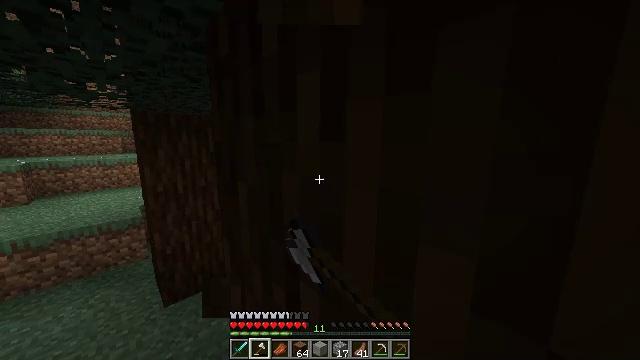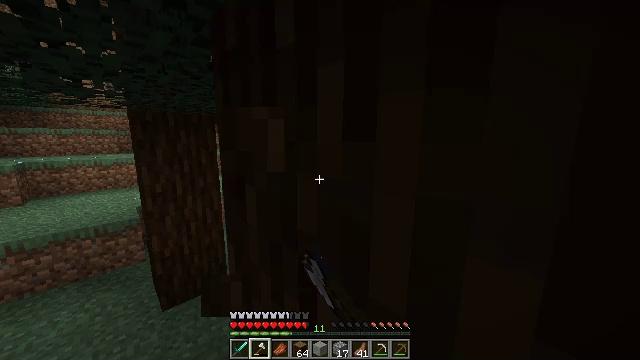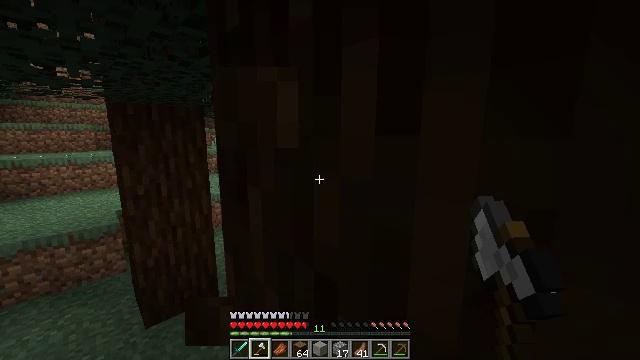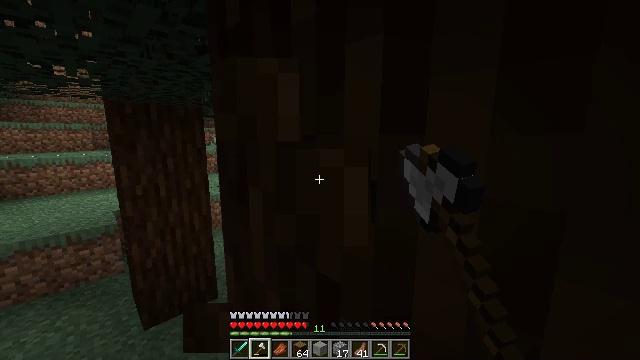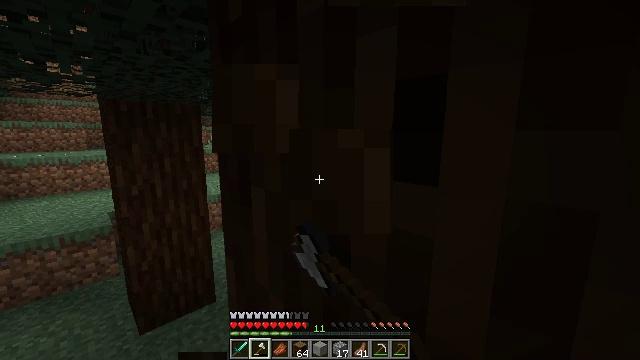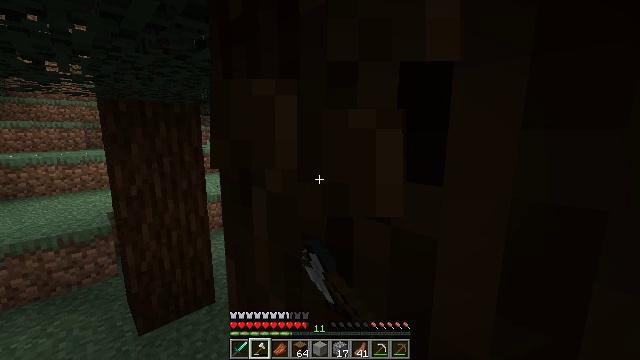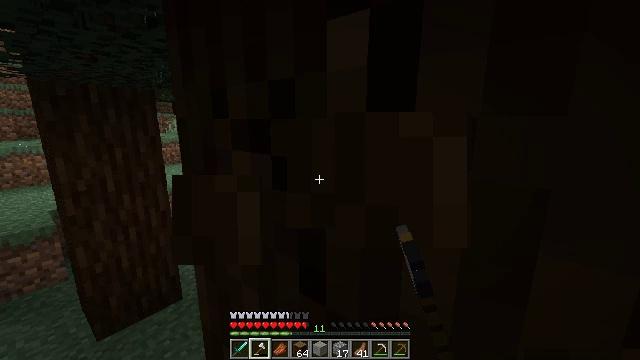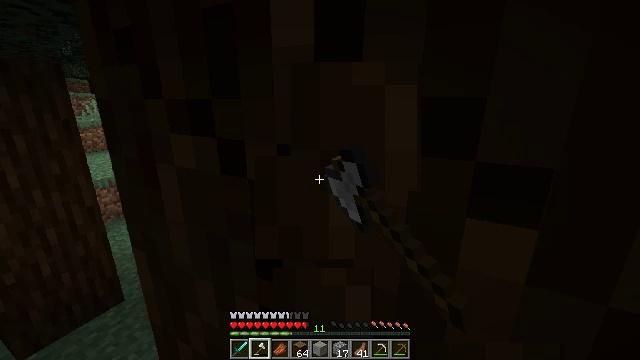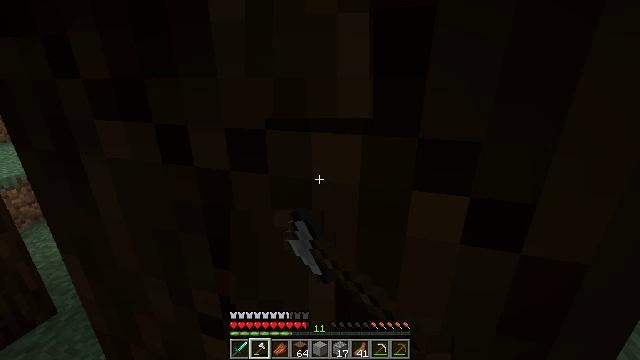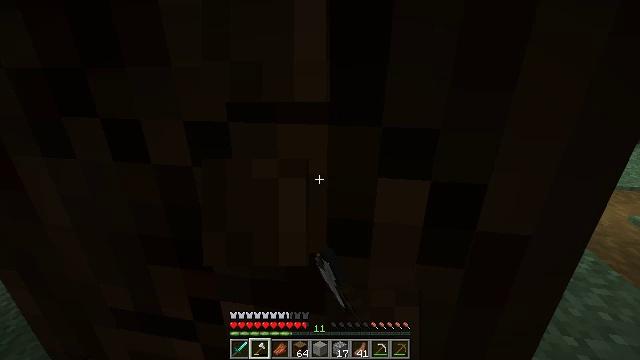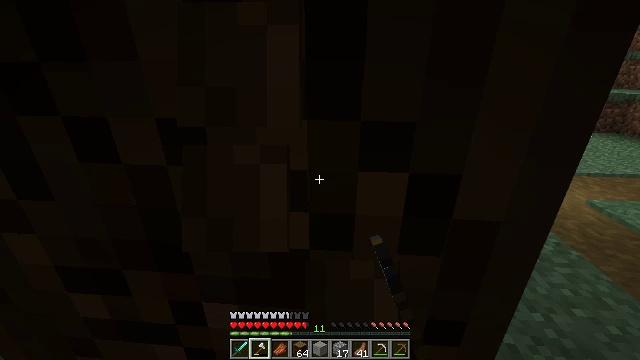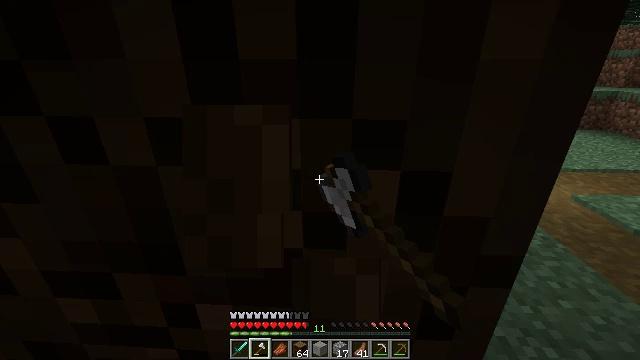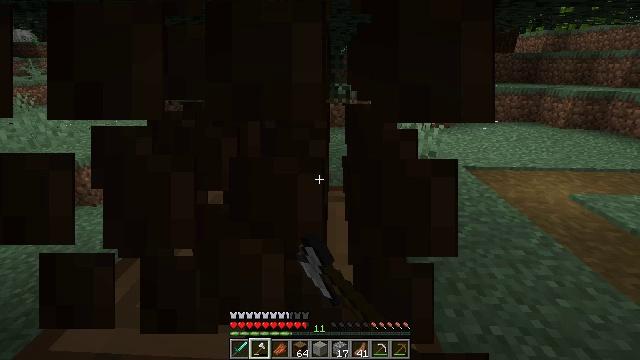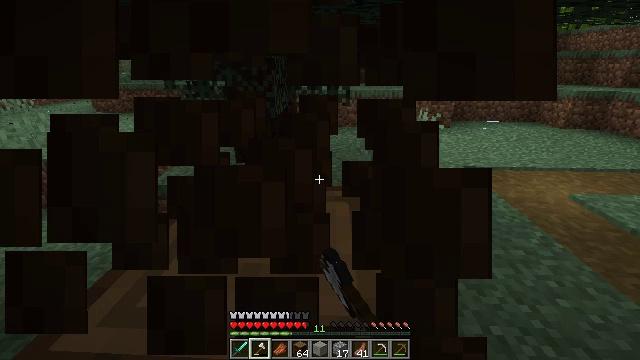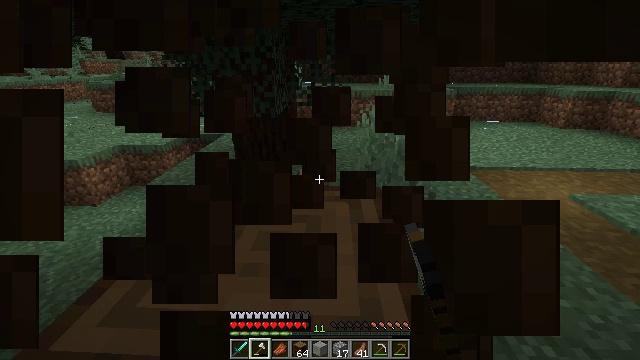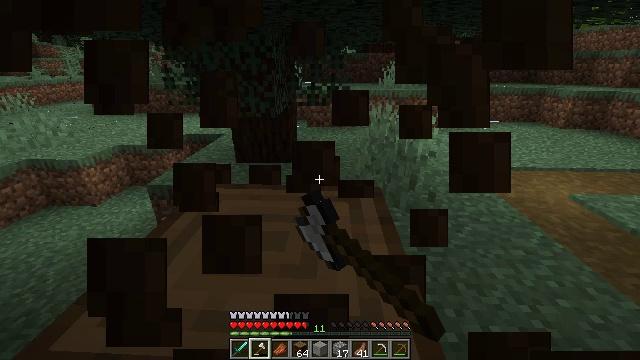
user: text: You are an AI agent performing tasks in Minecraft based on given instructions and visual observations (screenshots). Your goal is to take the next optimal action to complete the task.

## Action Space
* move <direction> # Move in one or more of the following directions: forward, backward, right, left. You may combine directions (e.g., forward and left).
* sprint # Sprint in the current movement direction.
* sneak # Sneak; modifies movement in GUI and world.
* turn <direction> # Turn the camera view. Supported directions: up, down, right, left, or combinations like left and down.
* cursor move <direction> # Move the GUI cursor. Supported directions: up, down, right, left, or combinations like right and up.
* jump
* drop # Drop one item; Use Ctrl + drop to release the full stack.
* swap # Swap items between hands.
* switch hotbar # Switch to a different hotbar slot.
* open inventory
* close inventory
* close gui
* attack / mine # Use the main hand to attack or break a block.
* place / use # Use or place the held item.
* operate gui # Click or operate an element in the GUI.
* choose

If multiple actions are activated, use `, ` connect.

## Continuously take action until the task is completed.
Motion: motion action
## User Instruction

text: Harvest the spruce log from a tree trunk.
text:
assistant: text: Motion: attack / mine
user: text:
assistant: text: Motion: attack / mine
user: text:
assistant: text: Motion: attack / mine
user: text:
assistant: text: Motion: attack / mine
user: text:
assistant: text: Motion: attack / mine
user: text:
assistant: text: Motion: turn right and down, attack / mine
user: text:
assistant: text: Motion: turn right and down, attack / mine
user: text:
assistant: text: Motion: turn right and down, attack / mine
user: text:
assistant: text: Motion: turn right and down, attack / mine
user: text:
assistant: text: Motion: turn right and down, attack / mine
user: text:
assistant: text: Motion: turn right, attack / mine
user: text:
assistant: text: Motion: attack / mine
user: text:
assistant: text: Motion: attack / mine
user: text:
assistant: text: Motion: attack / mine
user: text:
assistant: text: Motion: attack / mine
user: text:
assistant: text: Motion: attack / mine
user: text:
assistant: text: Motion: attack / mine